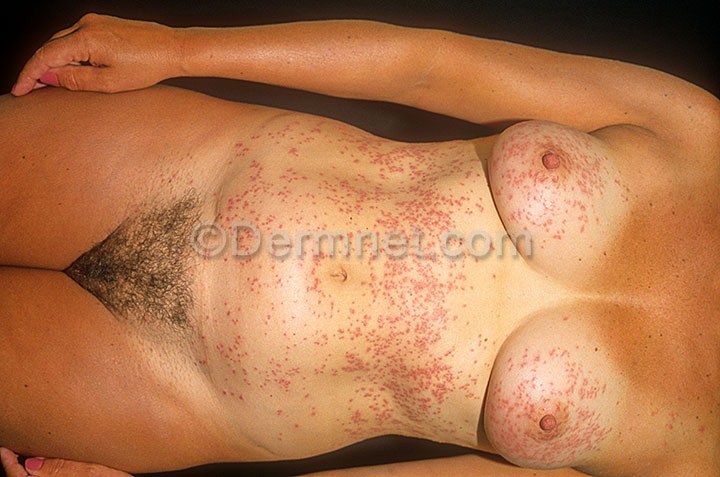
Disease: Scabies Lyme Disease and other Infestations and Bites